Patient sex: M
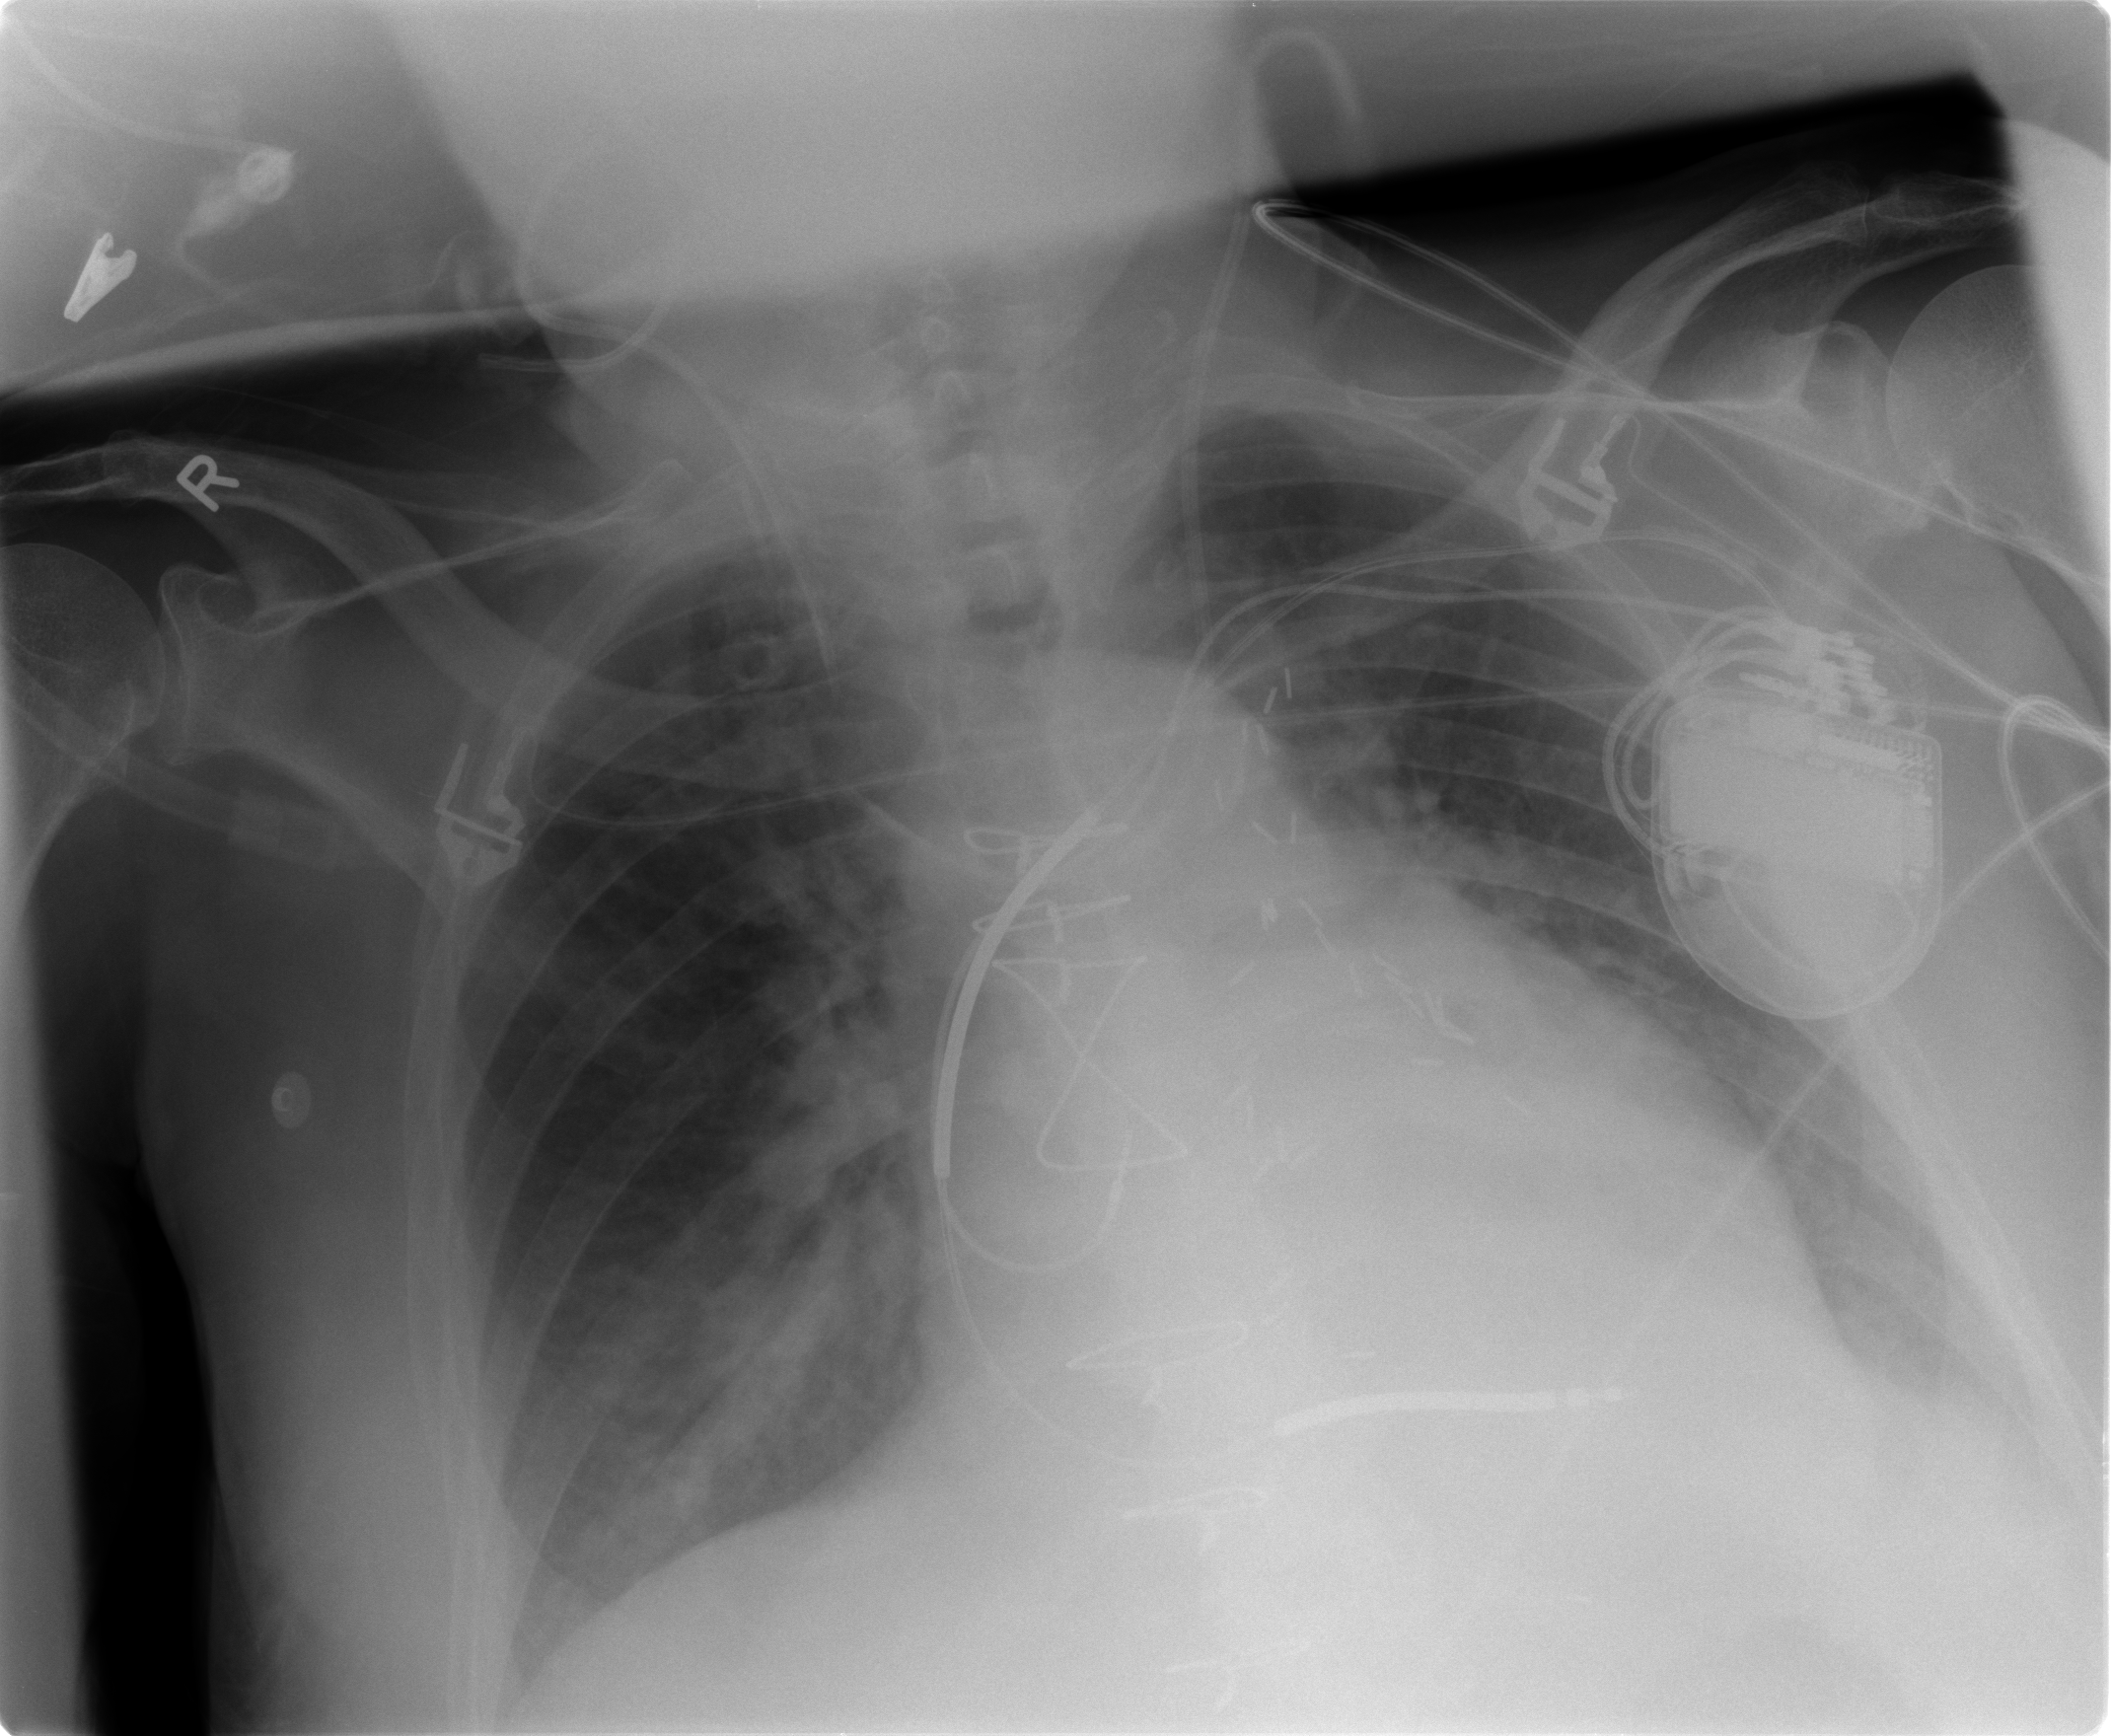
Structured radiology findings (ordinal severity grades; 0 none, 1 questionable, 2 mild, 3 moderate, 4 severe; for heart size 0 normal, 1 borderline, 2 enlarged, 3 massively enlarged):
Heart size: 2
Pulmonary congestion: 2
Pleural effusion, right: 0
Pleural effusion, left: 0
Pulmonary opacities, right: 2
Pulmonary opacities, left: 0
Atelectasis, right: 2
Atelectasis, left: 0